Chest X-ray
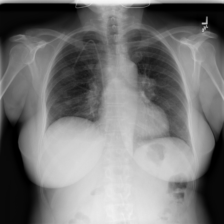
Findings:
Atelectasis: negative
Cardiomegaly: negative
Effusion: negative
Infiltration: negative
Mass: negative
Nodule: negative
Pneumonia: negative
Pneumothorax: negative
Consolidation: negative
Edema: negative
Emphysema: negative
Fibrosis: negative
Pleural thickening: negative
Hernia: negative